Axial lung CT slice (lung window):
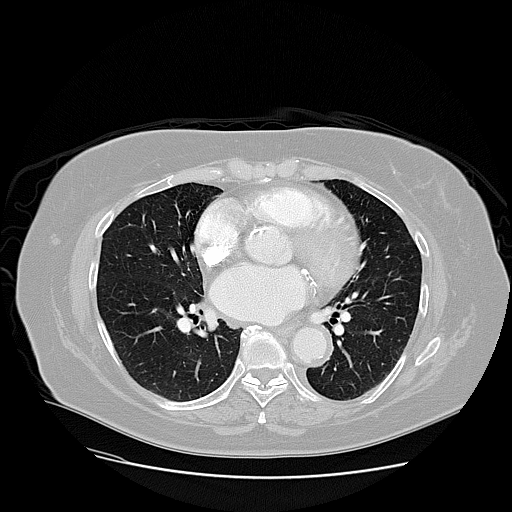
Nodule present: no